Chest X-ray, AP view. Patient: 47 years old, sex F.
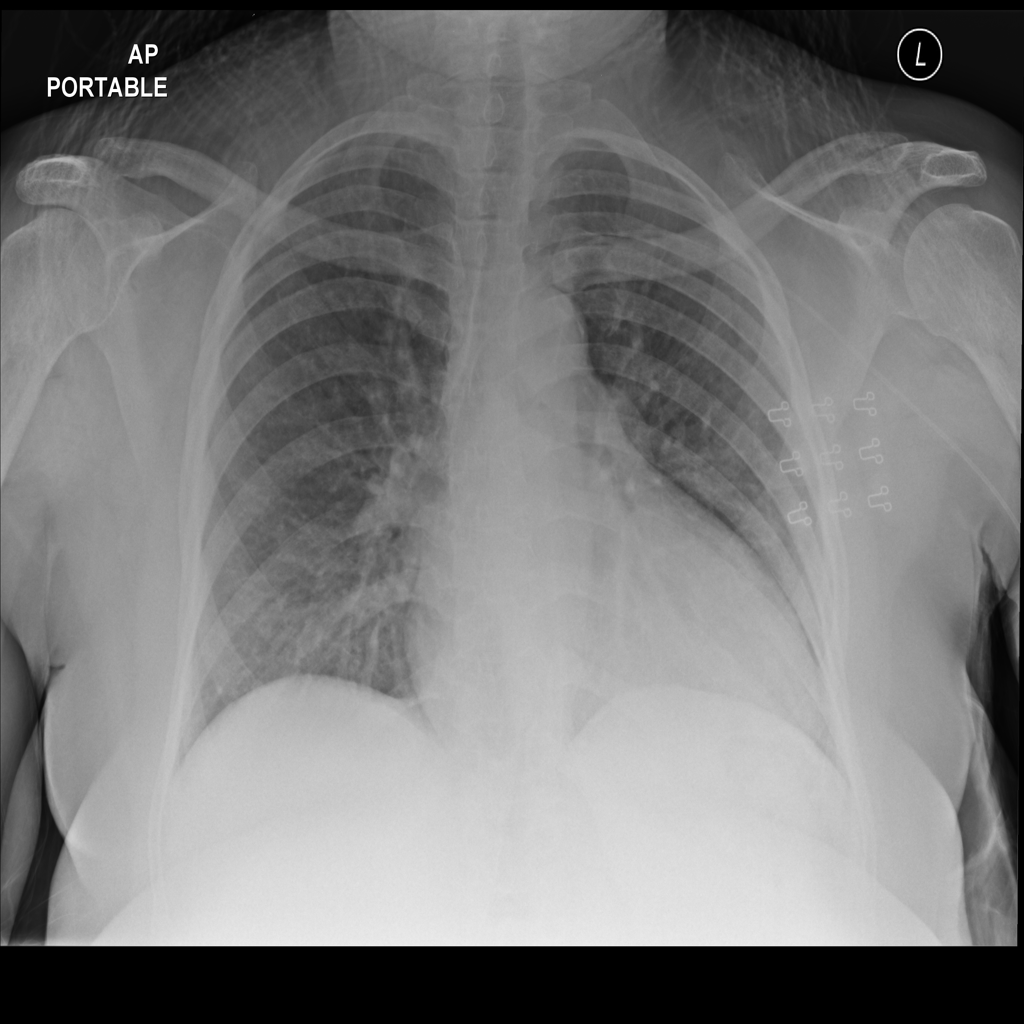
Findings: No Finding